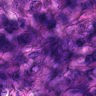
Metastatic tissue present: yes